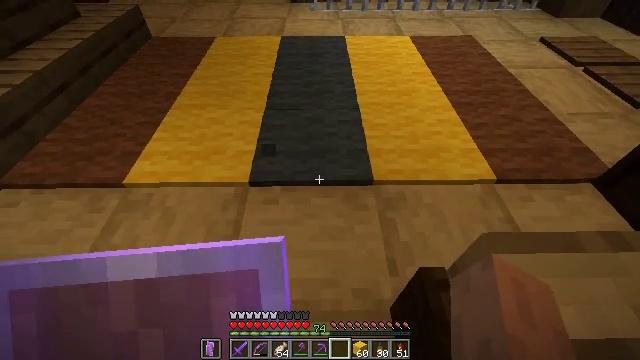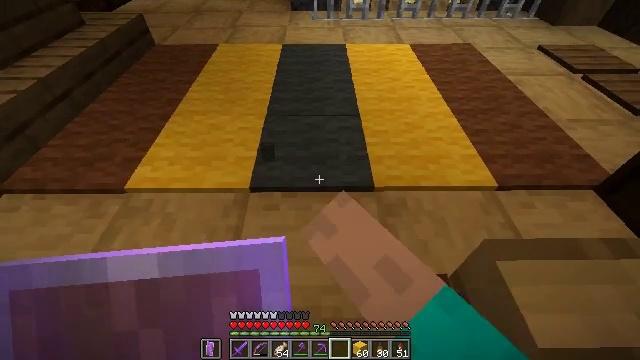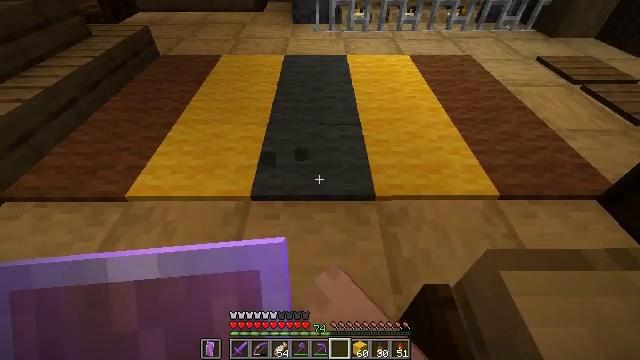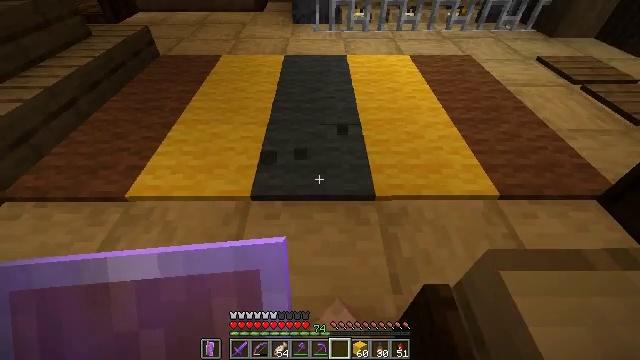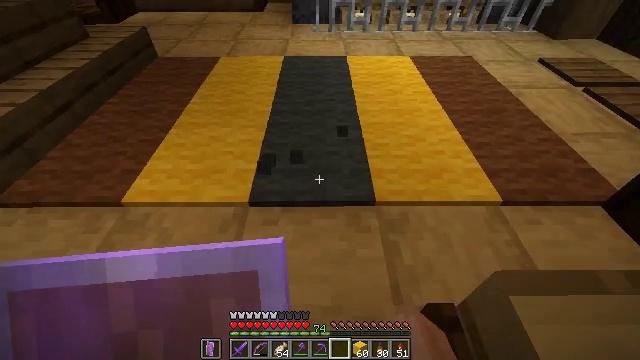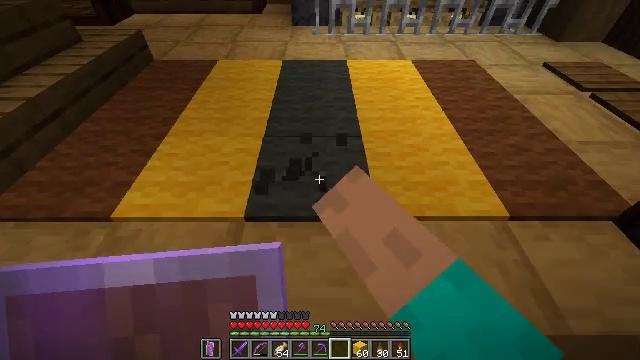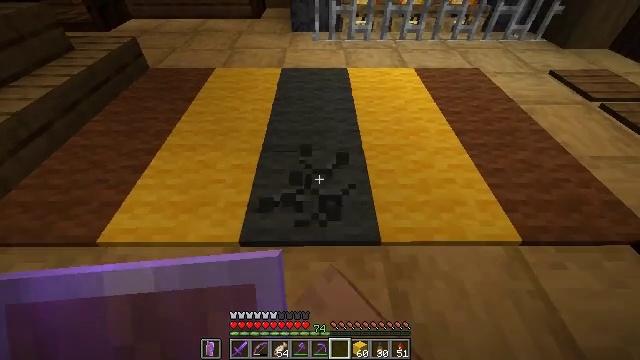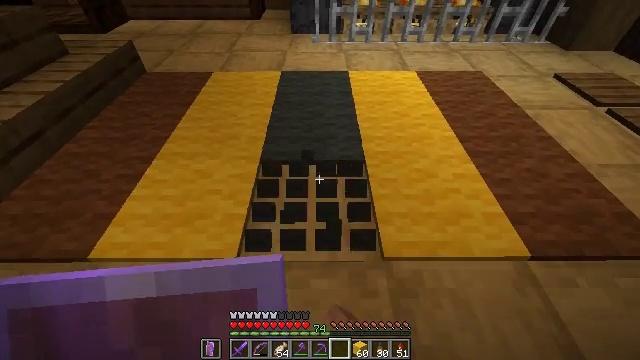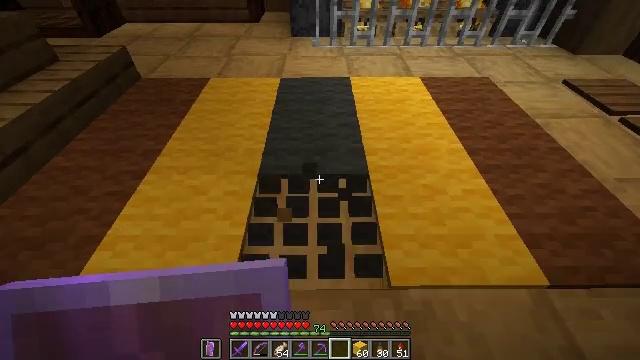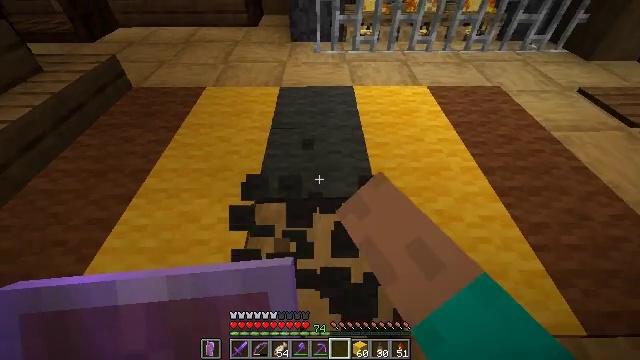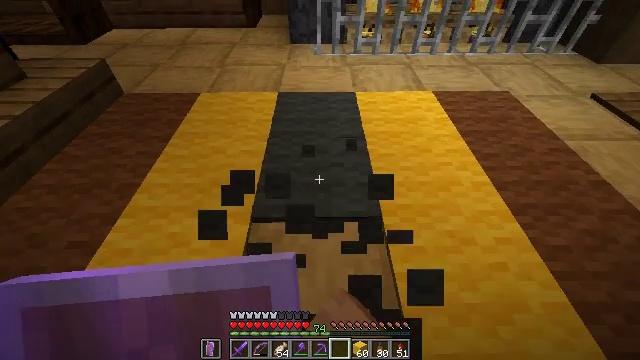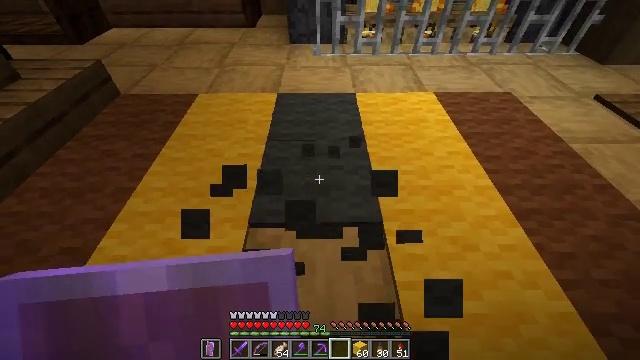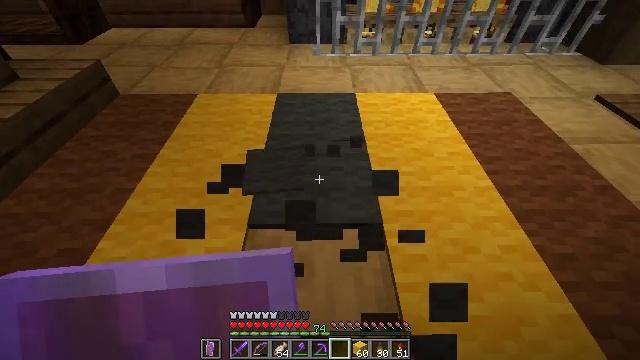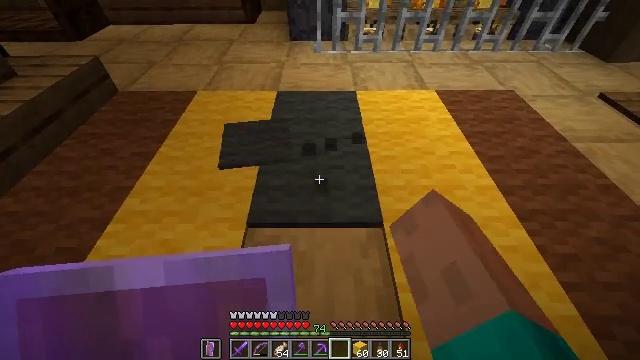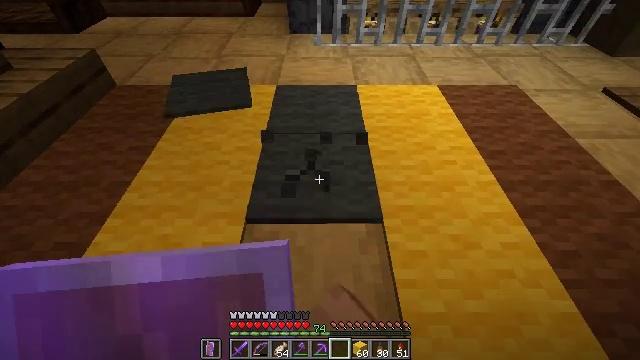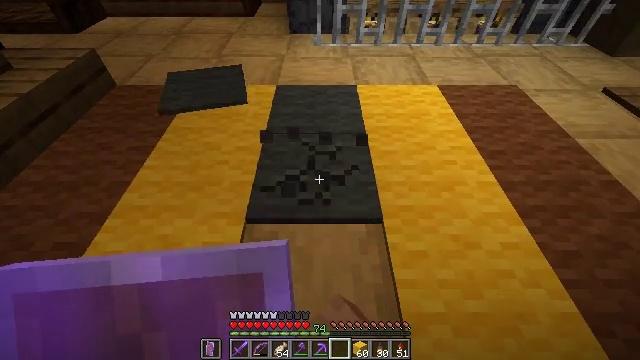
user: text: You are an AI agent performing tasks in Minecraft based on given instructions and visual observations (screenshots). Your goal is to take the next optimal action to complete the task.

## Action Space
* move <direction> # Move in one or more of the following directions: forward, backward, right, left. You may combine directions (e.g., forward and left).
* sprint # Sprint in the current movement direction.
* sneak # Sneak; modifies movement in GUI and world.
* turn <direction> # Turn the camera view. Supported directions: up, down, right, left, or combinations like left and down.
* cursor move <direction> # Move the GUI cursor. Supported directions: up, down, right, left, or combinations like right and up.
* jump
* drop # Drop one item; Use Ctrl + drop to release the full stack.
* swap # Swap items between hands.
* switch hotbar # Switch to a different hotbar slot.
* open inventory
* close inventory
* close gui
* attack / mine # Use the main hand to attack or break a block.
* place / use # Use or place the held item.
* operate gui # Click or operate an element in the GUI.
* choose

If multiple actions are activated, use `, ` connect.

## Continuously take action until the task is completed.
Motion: motion action
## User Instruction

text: Collect gray carpet for building.
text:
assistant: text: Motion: turn up, attack / mine
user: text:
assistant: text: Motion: turn up, attack / mine
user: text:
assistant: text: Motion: attack / mine
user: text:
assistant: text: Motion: move forward, attack / mine
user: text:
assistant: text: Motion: move forward, attack / mine
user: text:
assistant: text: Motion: move forward, attack / mine
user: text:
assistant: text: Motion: move forward, attack / mine
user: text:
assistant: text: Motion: move forward, attack / mine
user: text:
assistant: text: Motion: move forward, attack / mine
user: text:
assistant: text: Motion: attack / mine
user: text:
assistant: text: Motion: attack / mine
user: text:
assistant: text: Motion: attack / mine
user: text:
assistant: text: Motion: attack / mine
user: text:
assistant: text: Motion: turn down, attack / mine
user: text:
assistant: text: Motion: attack / mine
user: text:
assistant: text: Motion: attack / mine
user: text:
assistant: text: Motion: attack / mine
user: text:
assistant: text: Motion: move forward, attack / mine
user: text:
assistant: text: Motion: move forward, attack / mine
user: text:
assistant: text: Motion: move forward, attack / mine
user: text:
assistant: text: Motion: attack / mine
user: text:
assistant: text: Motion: attack / mine
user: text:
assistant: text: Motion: attack / mine
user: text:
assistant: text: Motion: move forward, attack / mine
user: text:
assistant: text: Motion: move forward, attack / mine
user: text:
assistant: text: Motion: move forward, attack / mine
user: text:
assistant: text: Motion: move forward, attack / mine
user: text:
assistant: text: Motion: attack / mine
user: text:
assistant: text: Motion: attack / mine
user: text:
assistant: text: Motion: attack / mine